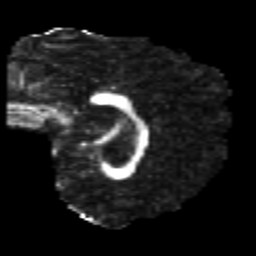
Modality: FA
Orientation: sagittal
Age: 21
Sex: male
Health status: healthy
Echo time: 0.074 s